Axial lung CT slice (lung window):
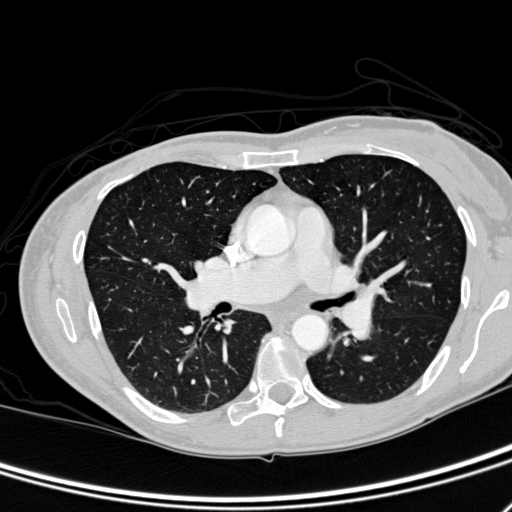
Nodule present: no